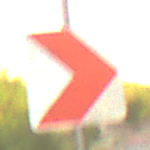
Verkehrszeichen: RichtungstafelnInKurvenKleinLinks
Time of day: SunriseSunset
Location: Outdoor (RoadRail)
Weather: Clear
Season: NotSpecified
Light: Natural